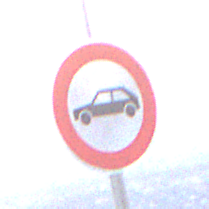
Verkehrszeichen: VerbotPersonenkraftwagen
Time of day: SunriseSunset
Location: Outdoor (Suburban)
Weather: Clear
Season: NotSpecified
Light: Natural